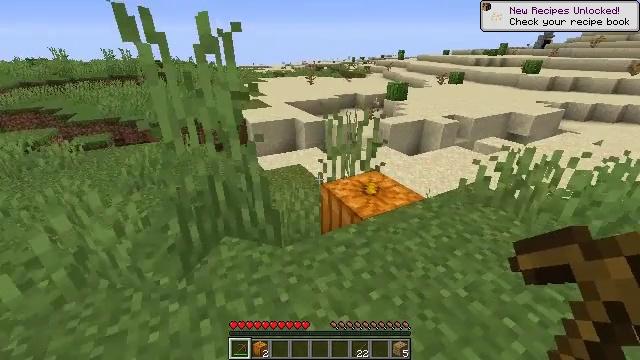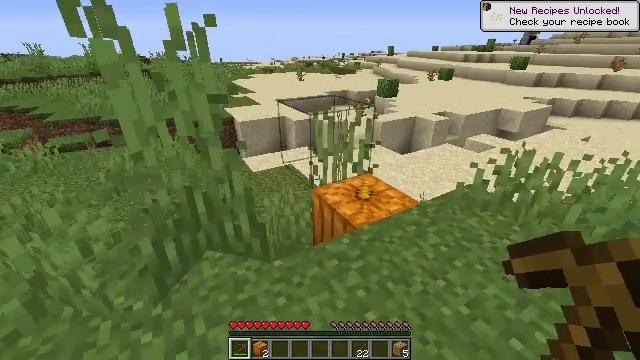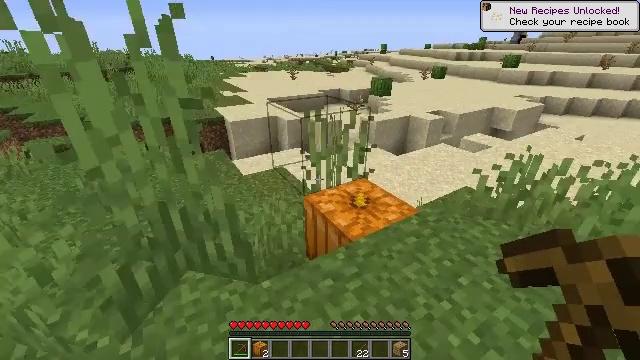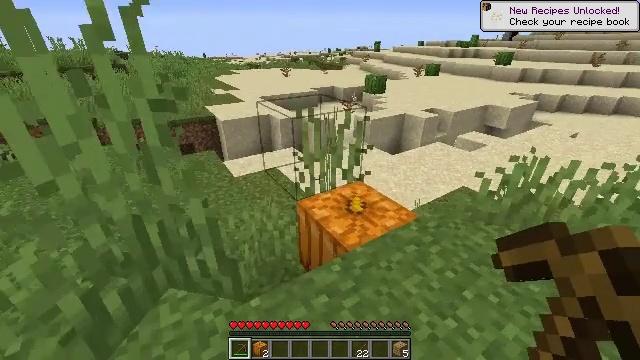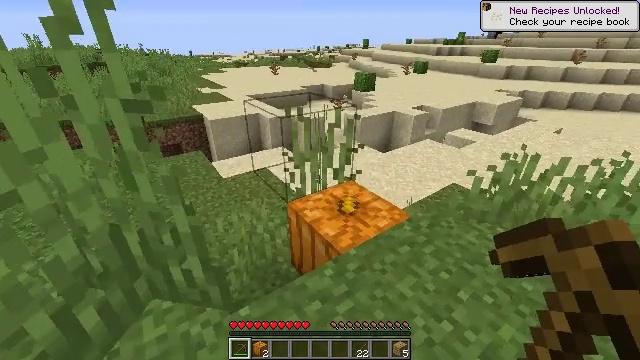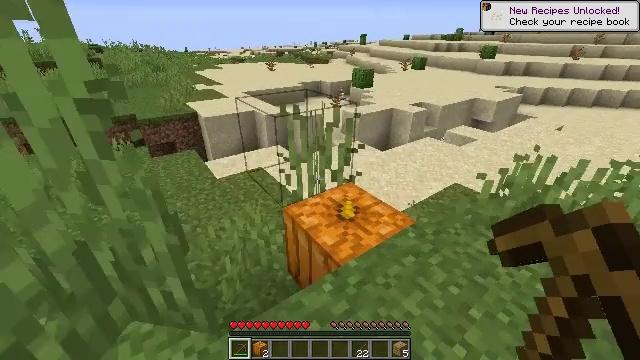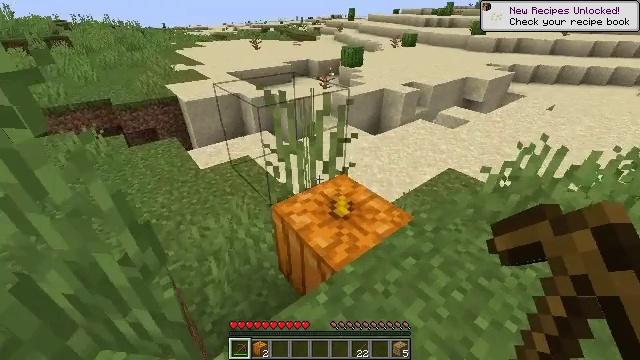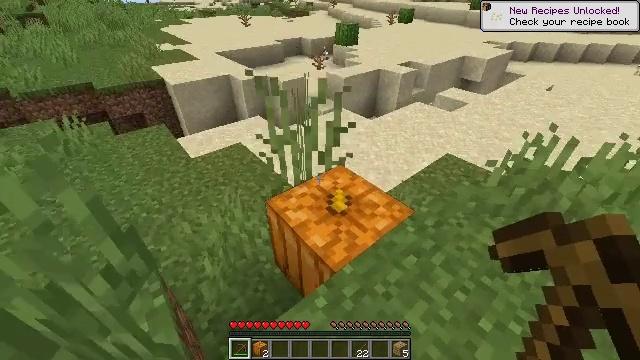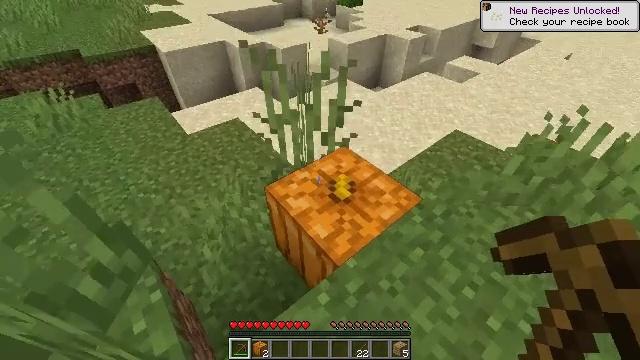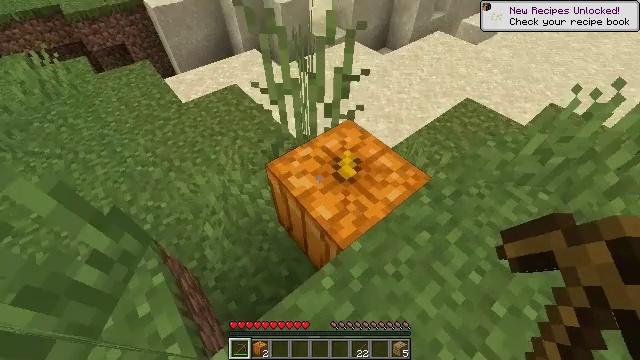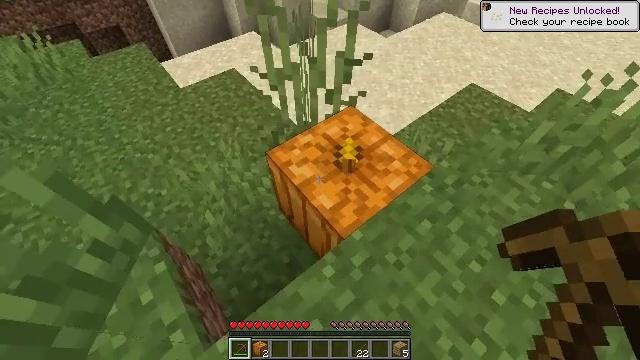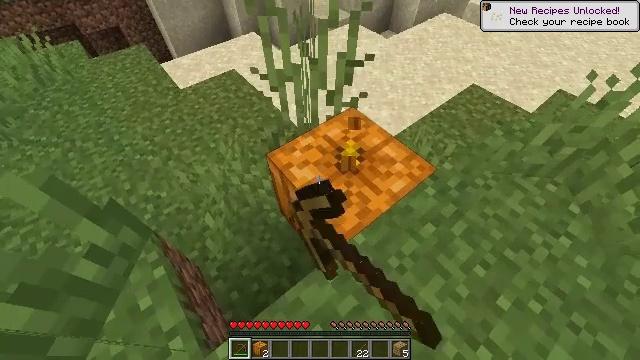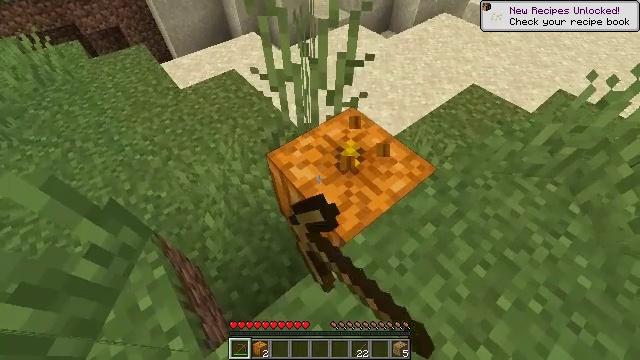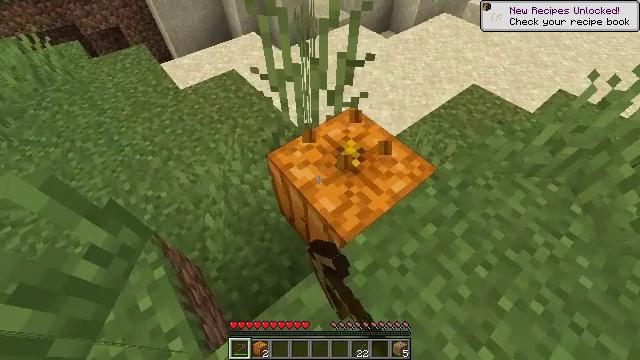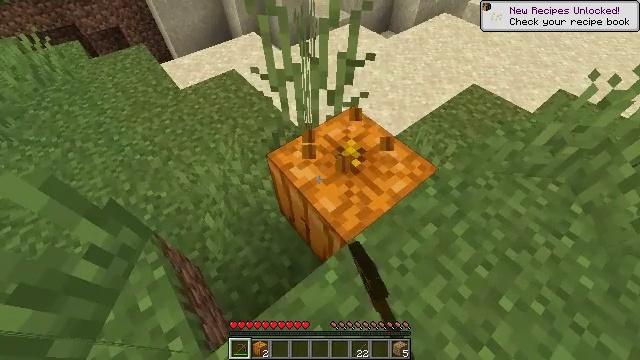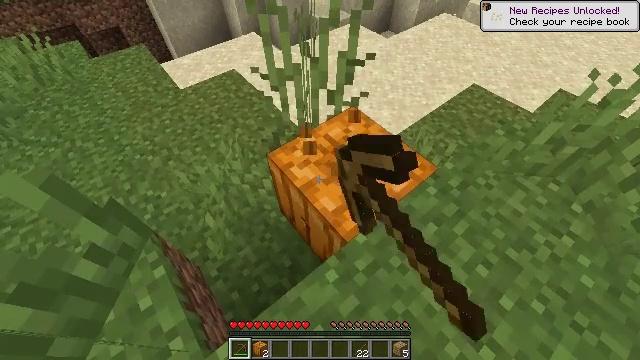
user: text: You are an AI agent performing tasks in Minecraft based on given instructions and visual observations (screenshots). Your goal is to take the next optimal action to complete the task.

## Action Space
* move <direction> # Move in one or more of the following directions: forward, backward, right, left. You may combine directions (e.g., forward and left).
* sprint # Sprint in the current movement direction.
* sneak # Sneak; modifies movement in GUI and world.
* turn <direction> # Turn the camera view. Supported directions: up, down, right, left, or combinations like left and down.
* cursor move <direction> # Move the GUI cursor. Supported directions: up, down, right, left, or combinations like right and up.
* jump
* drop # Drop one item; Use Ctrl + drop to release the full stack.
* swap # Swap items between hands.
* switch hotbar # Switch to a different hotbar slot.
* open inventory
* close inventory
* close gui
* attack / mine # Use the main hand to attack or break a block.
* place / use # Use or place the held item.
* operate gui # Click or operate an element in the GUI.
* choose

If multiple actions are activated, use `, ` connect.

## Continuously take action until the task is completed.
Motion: motion action
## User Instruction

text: Harvest a pumpkin from the field.
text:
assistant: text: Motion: move forward, turn right
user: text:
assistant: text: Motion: move forward, turn right
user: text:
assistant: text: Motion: move forward, turn right
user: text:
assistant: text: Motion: move forward, turn right
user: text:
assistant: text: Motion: move forward
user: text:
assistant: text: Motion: move forward, turn right and down
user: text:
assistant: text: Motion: move forward, turn right and down
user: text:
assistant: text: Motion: turn down
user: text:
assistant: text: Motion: turn down
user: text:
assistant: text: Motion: turn down, attack / mine
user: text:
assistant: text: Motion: attack / mine
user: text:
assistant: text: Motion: attack / mine
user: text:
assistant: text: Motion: attack / mine
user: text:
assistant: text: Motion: attack / mine
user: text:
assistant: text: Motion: attack / mine
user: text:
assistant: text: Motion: attack / mine
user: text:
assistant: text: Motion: attack / mine
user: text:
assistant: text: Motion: attack / mine
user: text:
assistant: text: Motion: attack / mine
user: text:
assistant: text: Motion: attack / mine
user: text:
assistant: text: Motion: attack / mine
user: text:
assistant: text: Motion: attack / mine
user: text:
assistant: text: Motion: attack / mine
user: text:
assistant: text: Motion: attack / mine
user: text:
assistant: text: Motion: attack / mine
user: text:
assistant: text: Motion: attack / mine
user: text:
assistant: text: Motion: attack / mine
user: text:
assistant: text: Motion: attack / mine
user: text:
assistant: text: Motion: attack / mine
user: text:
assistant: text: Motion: attack / mine